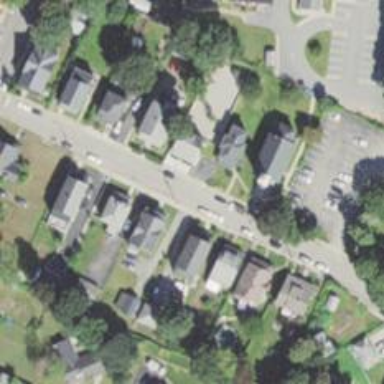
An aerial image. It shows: Residential driveway designated as service road.